Current action and preconditions to check: trajectory_clear

Your task: For each precondition in the list above, predict whether it will hold at this action.

Consider the current scene as observed from the mobile robot's camera, and analyze the predicted future states of all dynamic agents (e.g., people, animals, vehicles, or any moving entities) within the NEXT SECOND.

IMPORTANT: Only answer "very likely" if you are absolutely certain—based on strong, clear evidence—that a dynamic agent will violate the precondition in the predicted future state. Do NOT answer "very likely" for unlikely, ambiguous, or low-probability risks.

Ask yourself for each precondition: Is there a high probability, with clear and convincing evidence, that the predicted future states of any dynamic agent will interfere with the predicted future state of the currently executing action within the NEXT SECOND, causing that precondition to fail?

Assess the risk level based on these predictions. Use "likely" or "very likely" if motions create a clear risk of interference.

Use "neutral" or "improbable" if agents are nearby but their predicted paths are clearly diverging or non-conflicting.

Failure Risk Categories: "very improbable", "improbable", "neutral", "likely", "very likely"

Answer Format: Output ONLY the probability_of_failure value from these categories: "very improbable", "improbable", "neutral", "likely", "very likely"

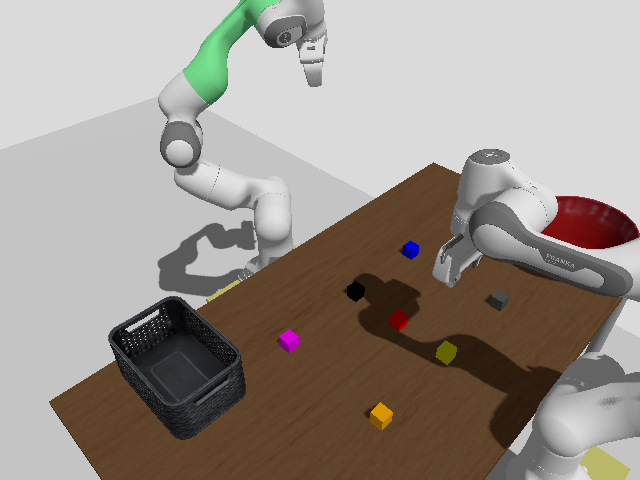

Answer: very improbable